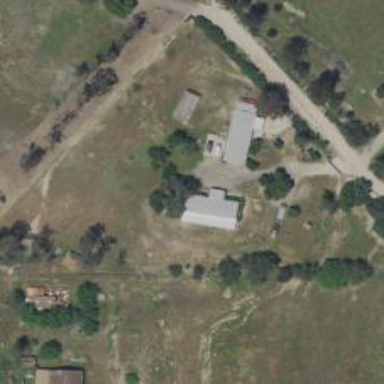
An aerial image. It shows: Farmyard area.